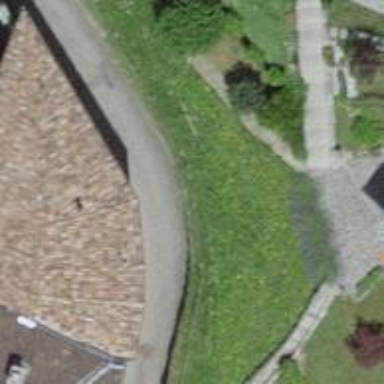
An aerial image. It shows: Retaining wall.